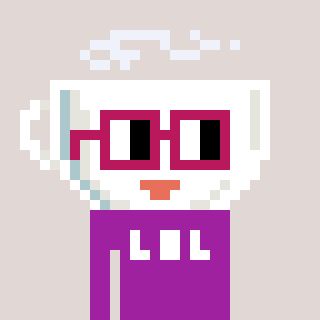
a pixel art character with square dark red glasses, a mug-shaped head and a magenta-colored body on a warm background